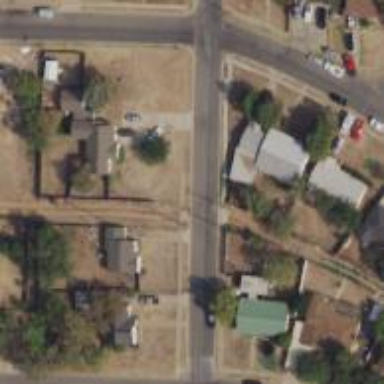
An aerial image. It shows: Alley classified as service road.